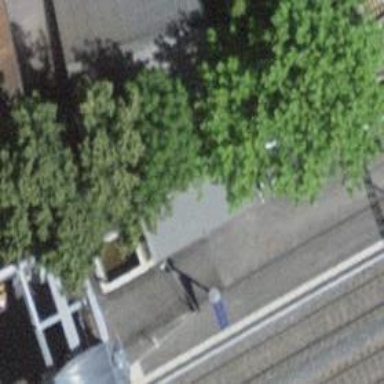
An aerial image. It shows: Halt on the railway.